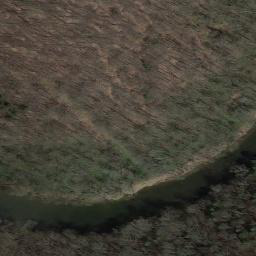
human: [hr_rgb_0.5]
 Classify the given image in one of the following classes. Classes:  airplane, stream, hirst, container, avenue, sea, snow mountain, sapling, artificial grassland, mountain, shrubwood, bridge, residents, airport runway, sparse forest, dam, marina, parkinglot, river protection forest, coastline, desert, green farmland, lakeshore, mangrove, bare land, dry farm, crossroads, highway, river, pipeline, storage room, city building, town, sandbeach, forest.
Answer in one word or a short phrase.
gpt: river